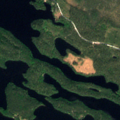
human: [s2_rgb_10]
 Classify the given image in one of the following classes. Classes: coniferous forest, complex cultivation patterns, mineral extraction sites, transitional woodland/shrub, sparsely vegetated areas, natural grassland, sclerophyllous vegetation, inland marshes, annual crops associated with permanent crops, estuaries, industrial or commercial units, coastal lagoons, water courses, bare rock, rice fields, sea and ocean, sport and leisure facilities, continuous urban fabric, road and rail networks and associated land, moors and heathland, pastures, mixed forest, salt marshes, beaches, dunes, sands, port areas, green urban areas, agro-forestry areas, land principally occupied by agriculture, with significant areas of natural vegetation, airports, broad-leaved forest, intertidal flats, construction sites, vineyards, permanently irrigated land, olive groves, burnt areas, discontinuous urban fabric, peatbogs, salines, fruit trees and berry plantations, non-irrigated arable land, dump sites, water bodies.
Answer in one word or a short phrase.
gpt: coniferous forest, water bodies